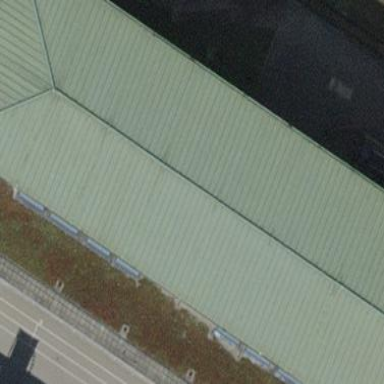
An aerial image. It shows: School building.